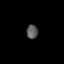
Tissue: lung
Cell type: Epithelial cells
Senescence score: 0.2328
Nuclear area (px): 155
Mean DAPI intensity: 90.058